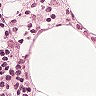
Metastatic tissue present: no